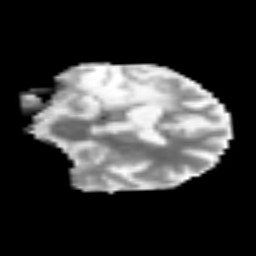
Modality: MD
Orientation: coronal
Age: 54
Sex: male
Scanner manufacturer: siemens
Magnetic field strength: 3 T
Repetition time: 3.2 s
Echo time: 0.081 s